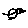
Label: bird